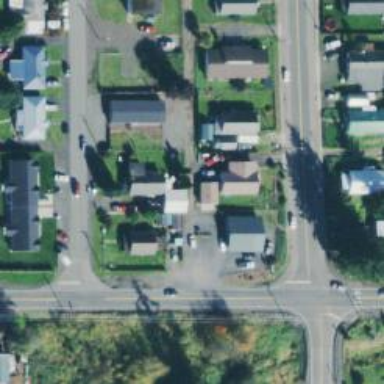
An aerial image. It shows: Alleyway designated as service road.